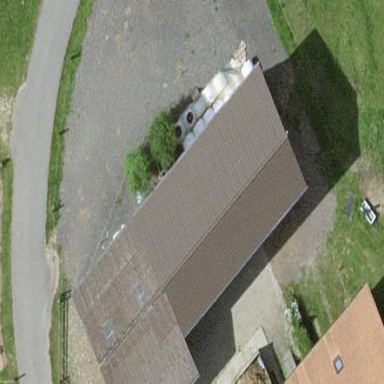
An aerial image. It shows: Shed building.